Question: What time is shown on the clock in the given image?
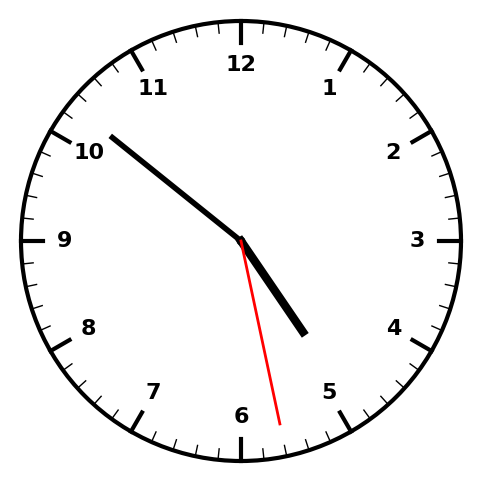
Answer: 04:51:28